Interaction volume radius: 5 \u00c5
Interaction volume height: 20 \u00c5
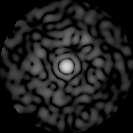
Disorder parameter: 0.8148